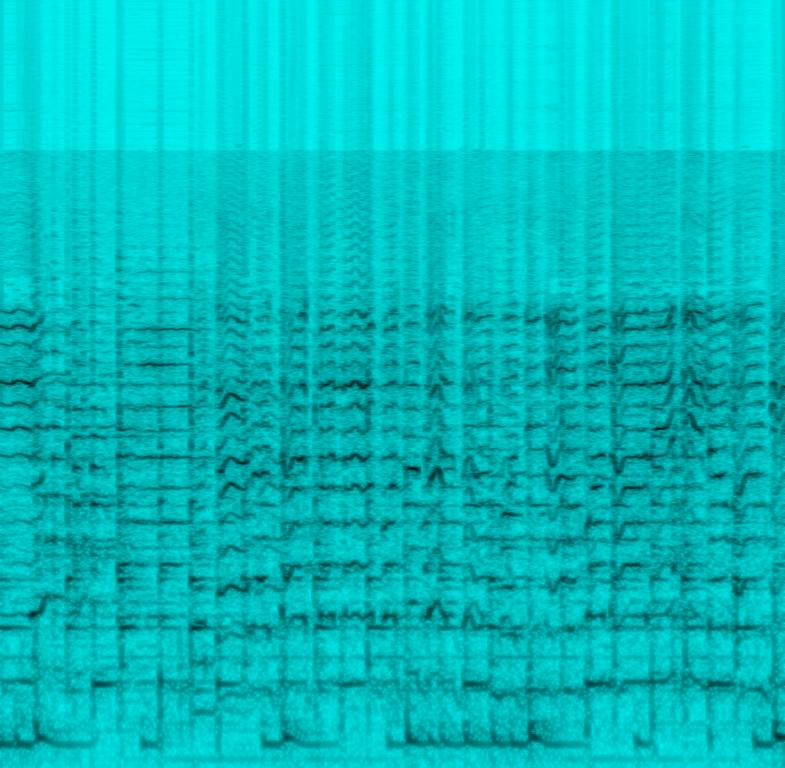
A female vocalist sings this lilting Folk song in a foreign language. The tempo is slow with an Oud accompaniment, violin harmony, tabla and dhol rhythm. The performance is live with ambient sounds. The song is simple, sweet, charming and lilting.